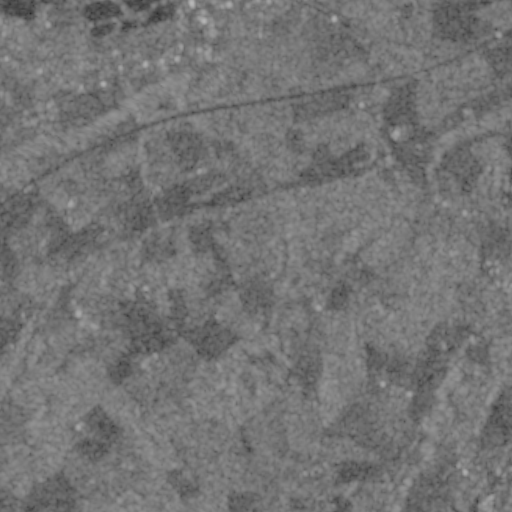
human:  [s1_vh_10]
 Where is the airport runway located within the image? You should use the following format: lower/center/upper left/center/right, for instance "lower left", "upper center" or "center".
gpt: The airport runway is located in the center of the image.
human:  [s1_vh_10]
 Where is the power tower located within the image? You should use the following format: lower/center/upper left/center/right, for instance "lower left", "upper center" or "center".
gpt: The power tower is located in the upper center of the image.
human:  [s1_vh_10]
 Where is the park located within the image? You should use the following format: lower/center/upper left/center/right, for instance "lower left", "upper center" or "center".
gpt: There is no park in the image.

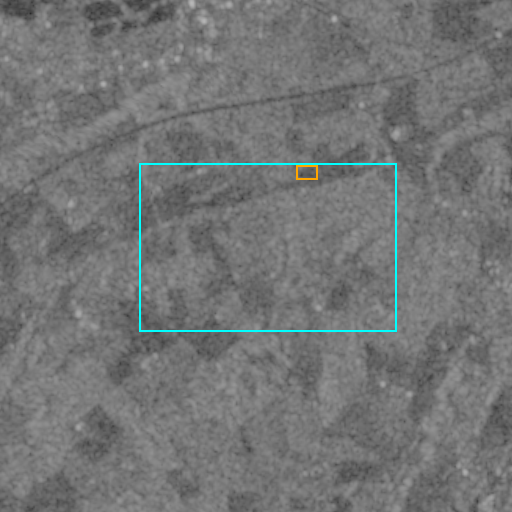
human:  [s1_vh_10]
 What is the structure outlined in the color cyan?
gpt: The structure outlined in cyan is a crop field.
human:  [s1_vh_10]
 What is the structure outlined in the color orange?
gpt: The structure outlined in orange is a park.
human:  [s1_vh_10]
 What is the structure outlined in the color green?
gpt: There is no green outline.